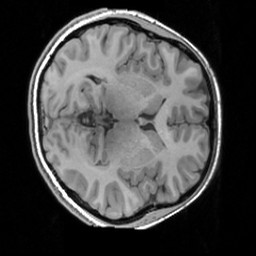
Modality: T1w
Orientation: axial
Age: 18
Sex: female
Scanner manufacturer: siemens
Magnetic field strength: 3 T
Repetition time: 1.63 s
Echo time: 0.00311 s